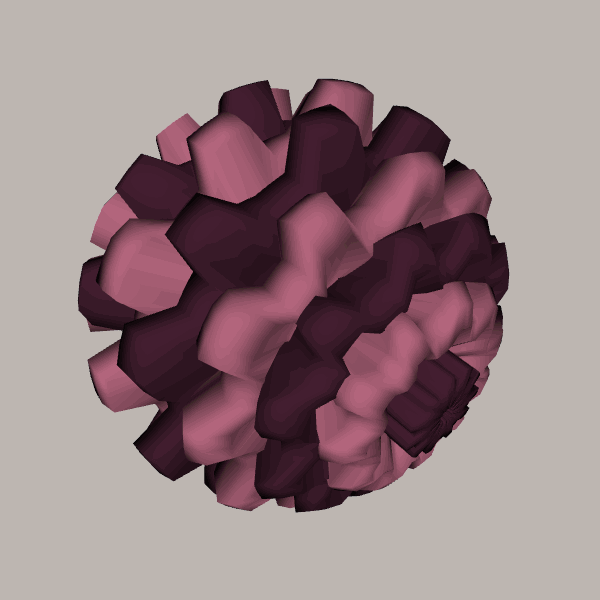
Background: light